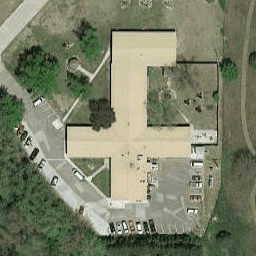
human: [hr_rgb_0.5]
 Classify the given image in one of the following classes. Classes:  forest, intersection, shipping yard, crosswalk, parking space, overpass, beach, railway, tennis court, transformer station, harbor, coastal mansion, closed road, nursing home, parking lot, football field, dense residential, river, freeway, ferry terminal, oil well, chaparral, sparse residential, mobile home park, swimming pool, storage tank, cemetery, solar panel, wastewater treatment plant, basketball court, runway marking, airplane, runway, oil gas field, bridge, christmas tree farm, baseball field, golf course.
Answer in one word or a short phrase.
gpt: nursing home